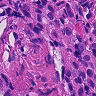
Metastatic tissue present: yes